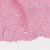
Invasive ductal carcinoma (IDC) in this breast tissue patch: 0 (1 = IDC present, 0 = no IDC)